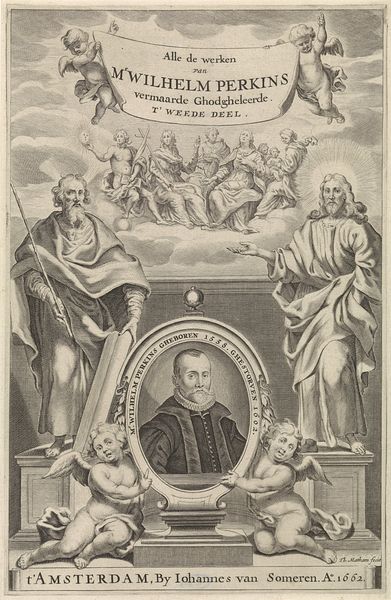
Titel: Titelpagina voor: W. Perkins, Alle de werken, deel 2
Künstler: Theodor Matham
Standort: Amsterdam
Institution: Rijksmuseum
Schlagwörter: affiche, blanc, noir, enfants, anges, alles, gens persons, gens personnes